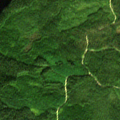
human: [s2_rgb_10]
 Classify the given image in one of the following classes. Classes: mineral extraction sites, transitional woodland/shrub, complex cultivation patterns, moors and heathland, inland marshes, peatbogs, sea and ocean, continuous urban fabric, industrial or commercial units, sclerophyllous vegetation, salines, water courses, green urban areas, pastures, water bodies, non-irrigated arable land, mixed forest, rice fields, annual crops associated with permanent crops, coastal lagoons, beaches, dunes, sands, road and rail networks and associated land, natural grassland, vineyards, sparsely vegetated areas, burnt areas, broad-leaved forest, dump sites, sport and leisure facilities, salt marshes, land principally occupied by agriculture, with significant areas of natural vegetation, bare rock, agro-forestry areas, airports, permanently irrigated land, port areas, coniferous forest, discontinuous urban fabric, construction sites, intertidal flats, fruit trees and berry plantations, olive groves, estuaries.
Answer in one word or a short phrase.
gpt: coniferous forest, mixed forest